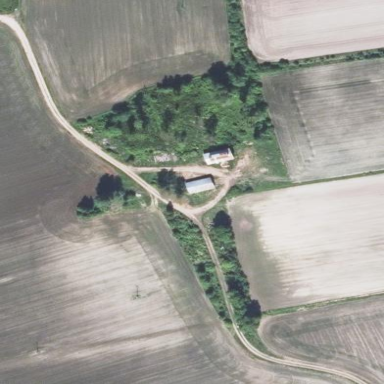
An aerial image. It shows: Farmyard area.